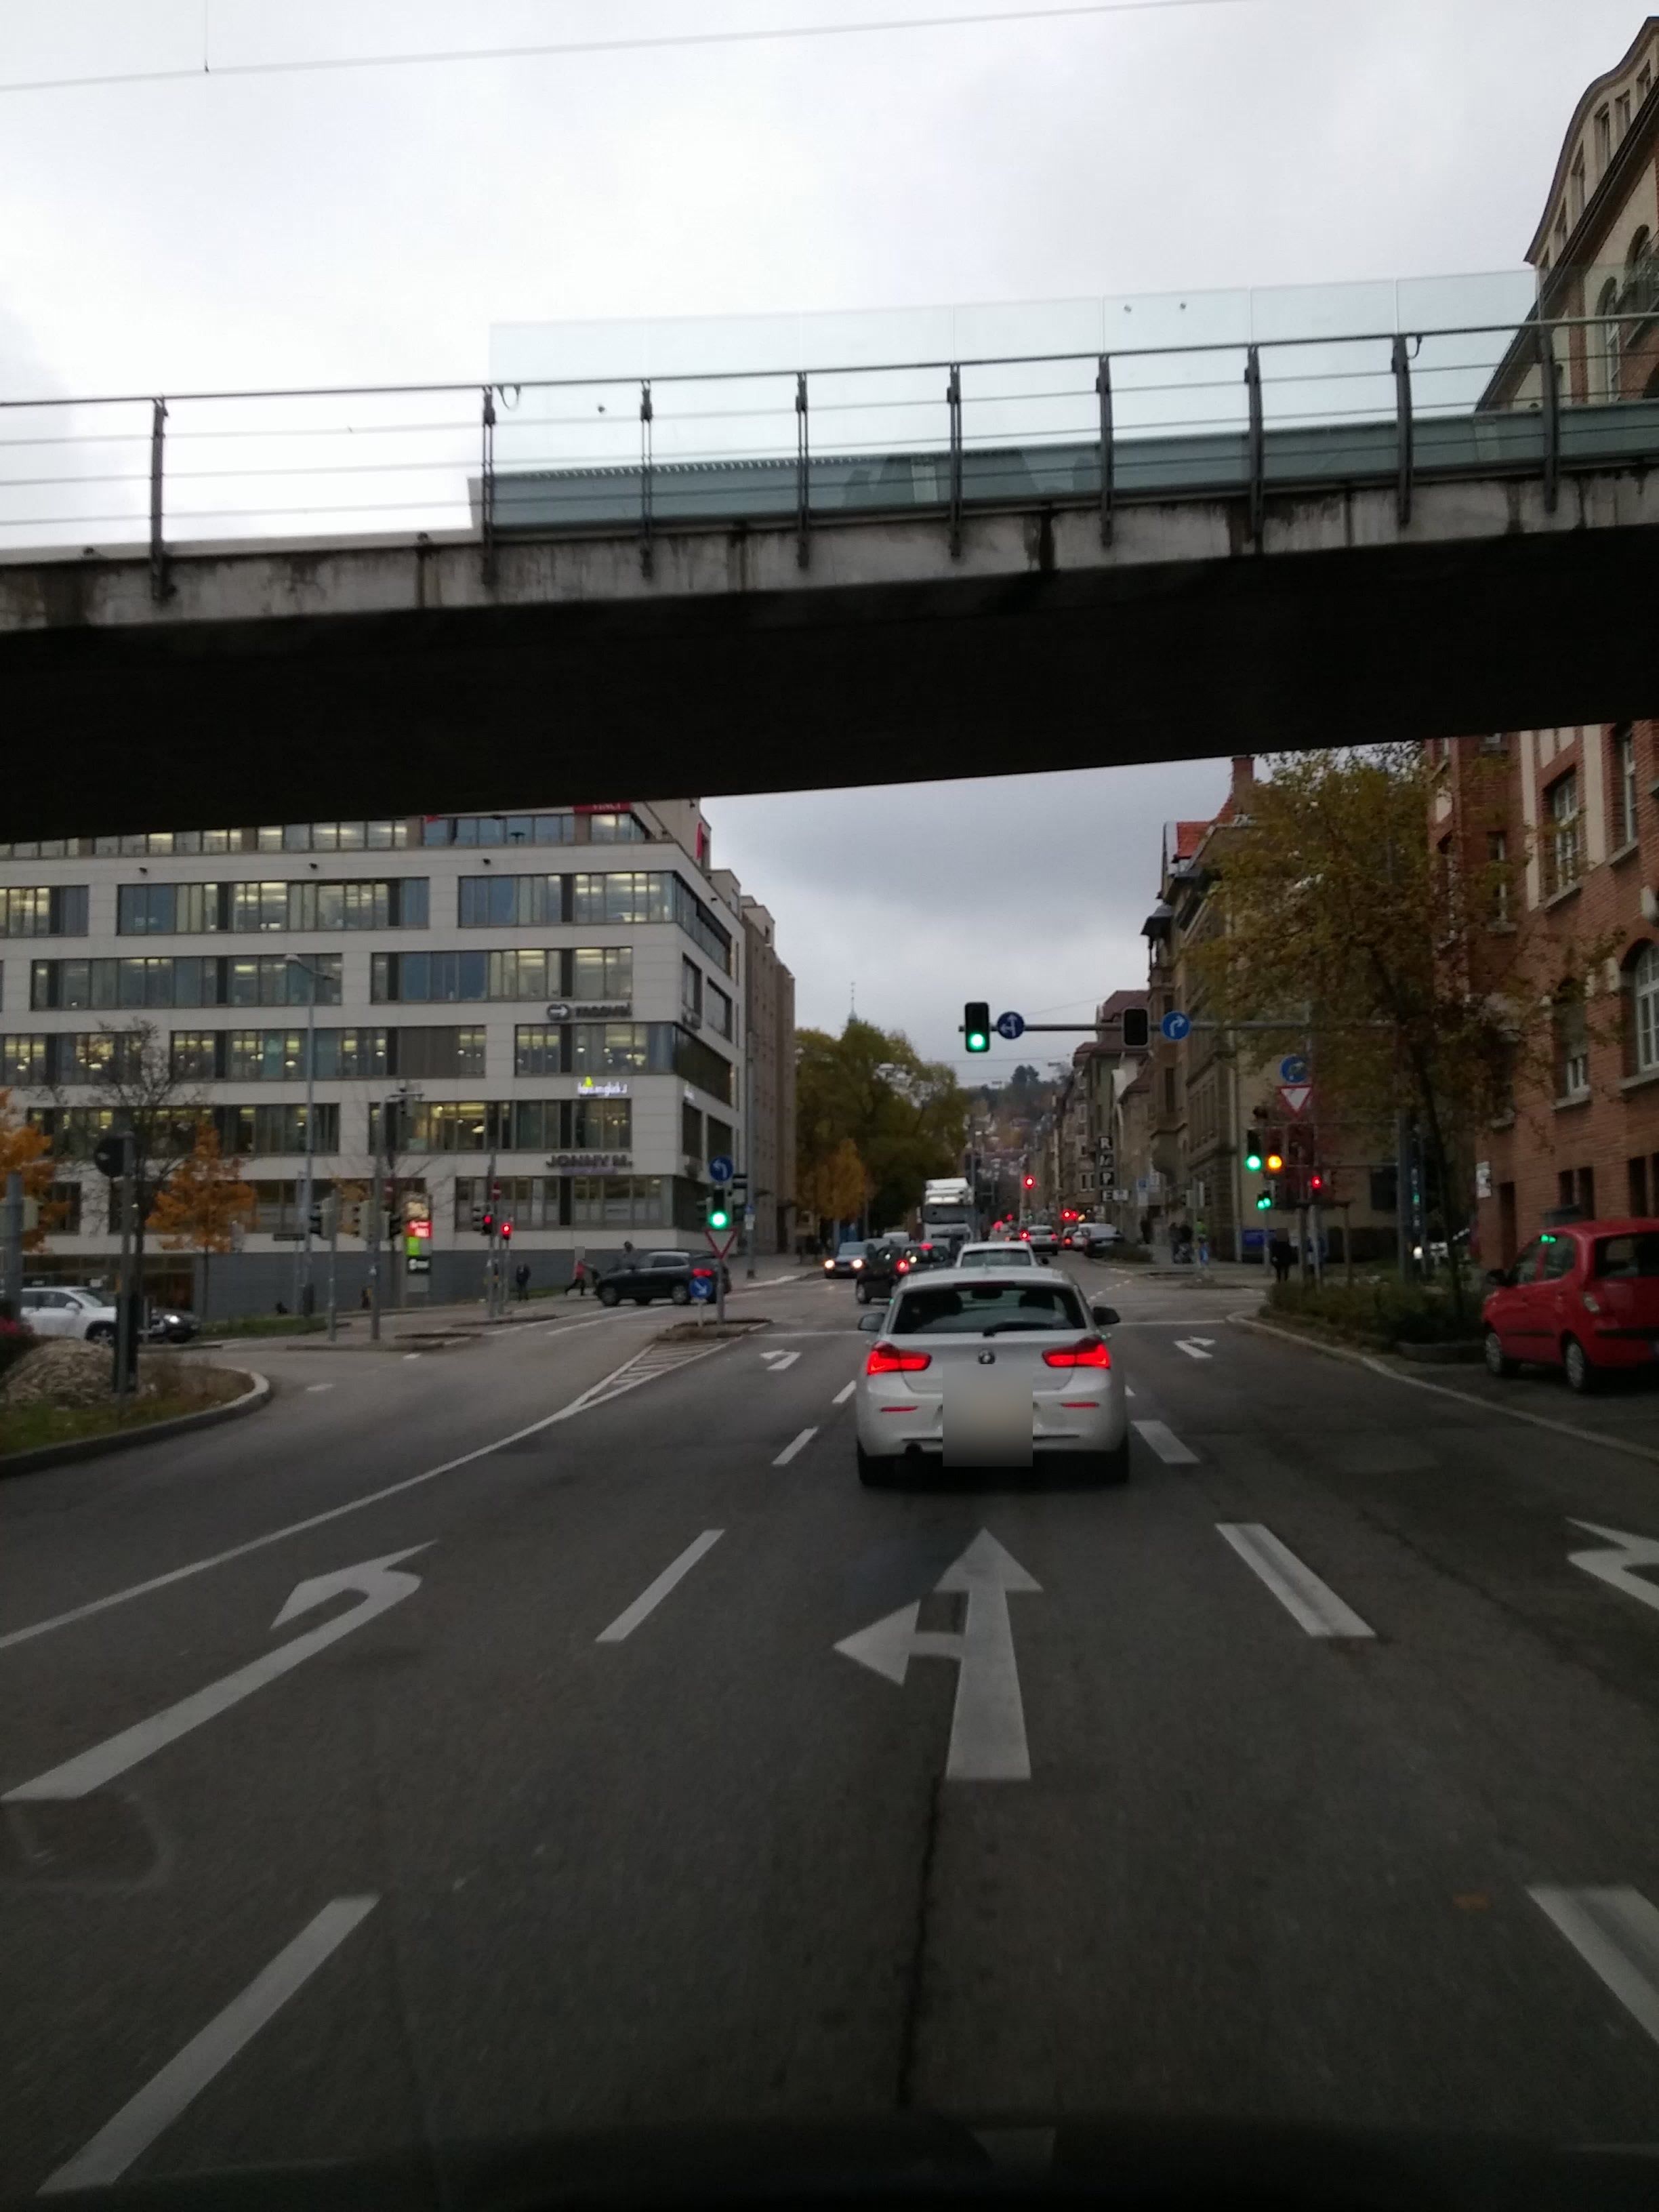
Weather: cloudy
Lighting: day
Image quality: good
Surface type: driving surface
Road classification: tertiary
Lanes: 4
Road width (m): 3
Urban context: urban centre
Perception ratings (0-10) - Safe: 4.42, Lively: 5.92, Beautiful: 4.6, Boring: 1.2, Depressing: 1.98, Wealthy: 5.74